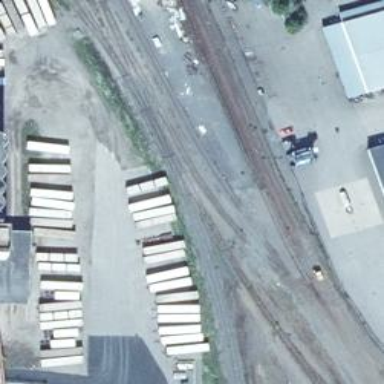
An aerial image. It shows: Abandoned spur railway.